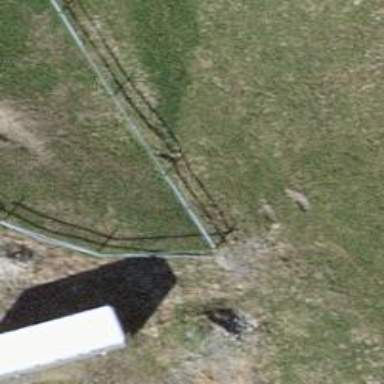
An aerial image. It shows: Fence.